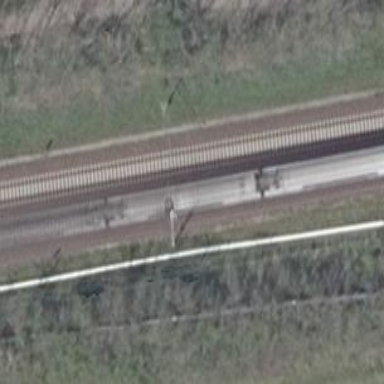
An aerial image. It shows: Milestone along the railway with catenary mast.